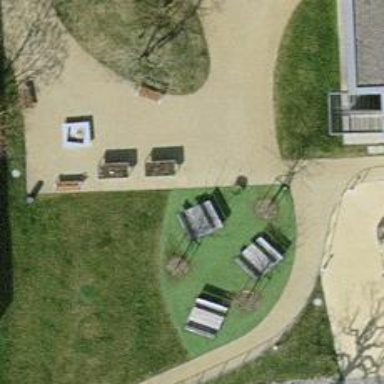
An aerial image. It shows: Picnic table located in leisure land area.